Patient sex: F
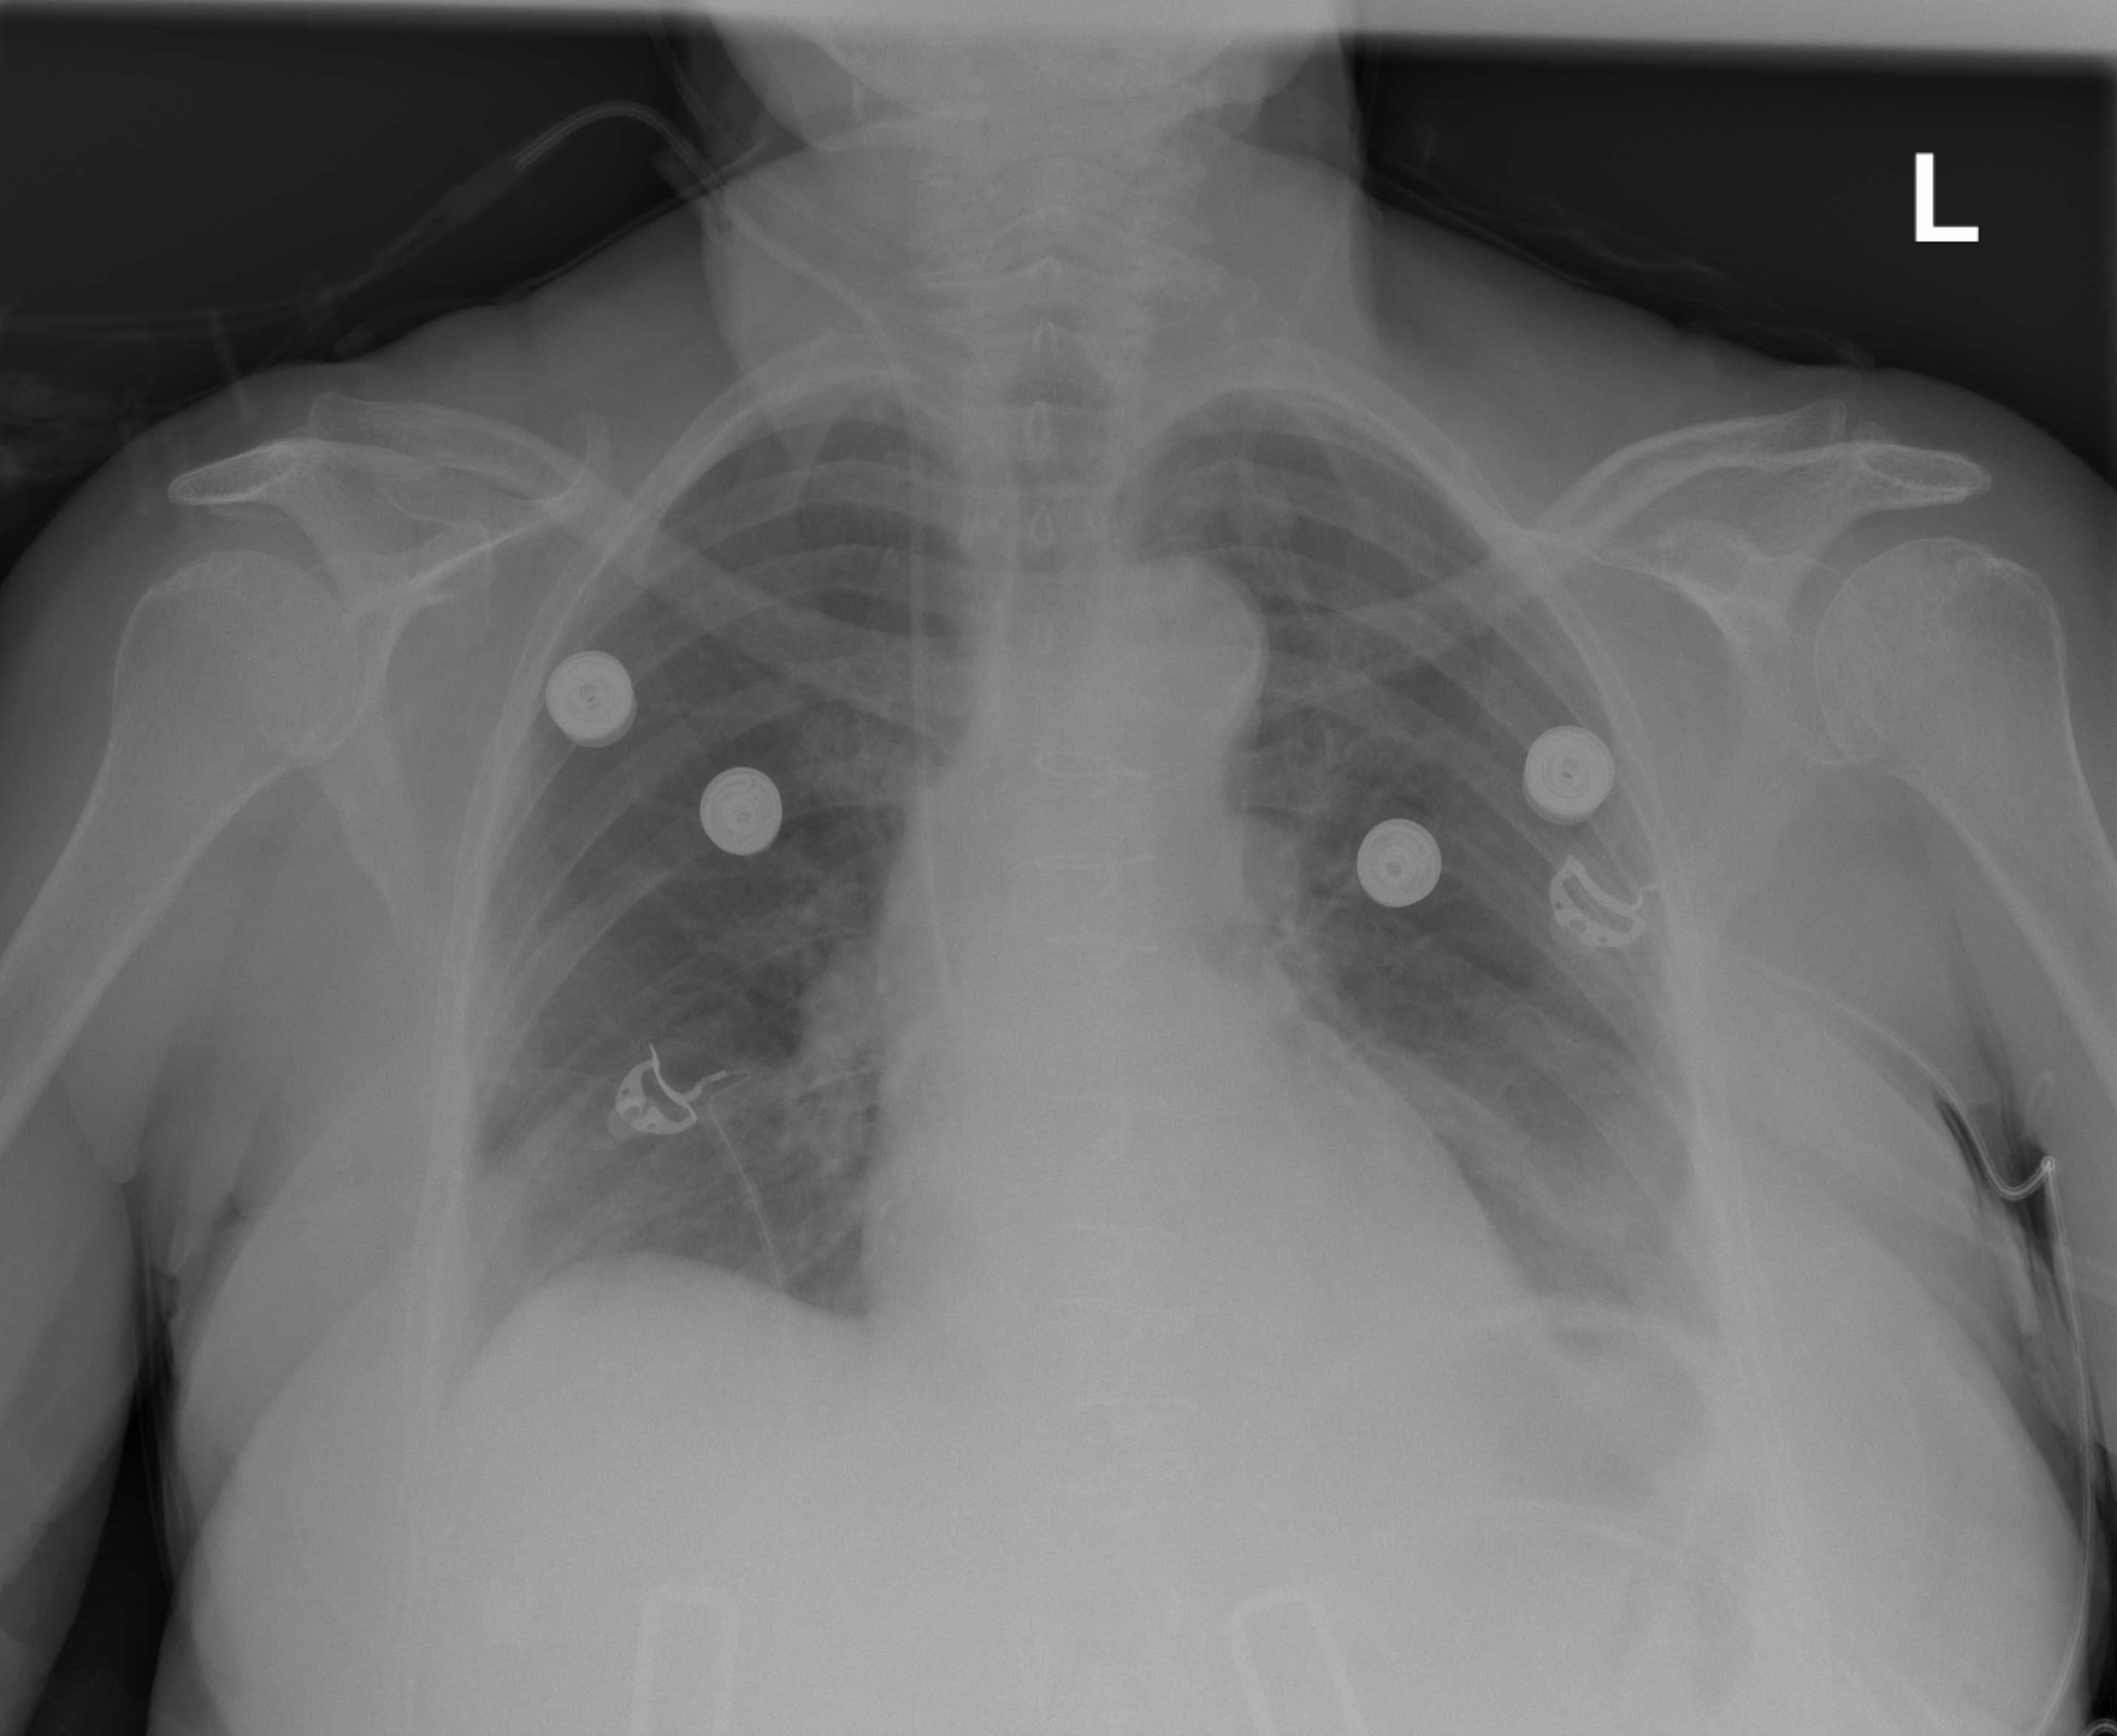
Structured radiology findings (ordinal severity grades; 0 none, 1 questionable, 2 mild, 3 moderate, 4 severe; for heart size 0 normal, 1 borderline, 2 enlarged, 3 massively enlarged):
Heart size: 0
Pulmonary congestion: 0
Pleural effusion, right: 0
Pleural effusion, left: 2
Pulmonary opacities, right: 0
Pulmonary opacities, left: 0
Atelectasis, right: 0
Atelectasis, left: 0